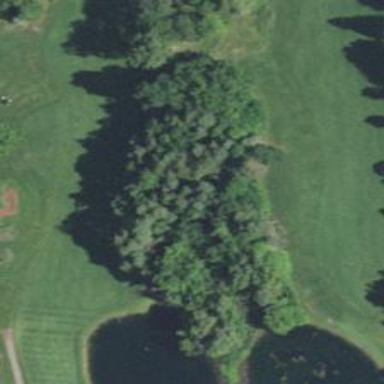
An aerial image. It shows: Golf fairway surrounded by grass.